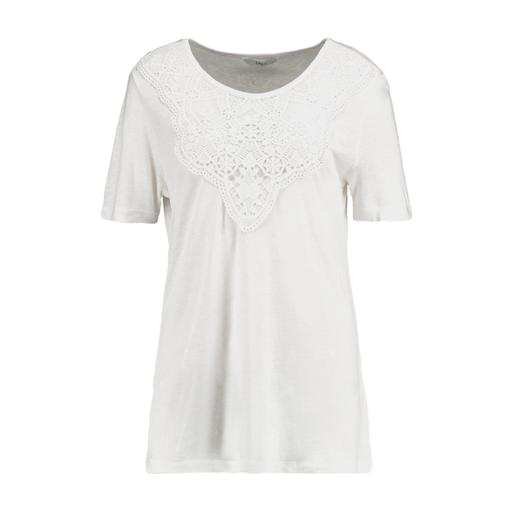
lace-yoke t-shirt, lace yoke tee, white lace t-shirt, white background